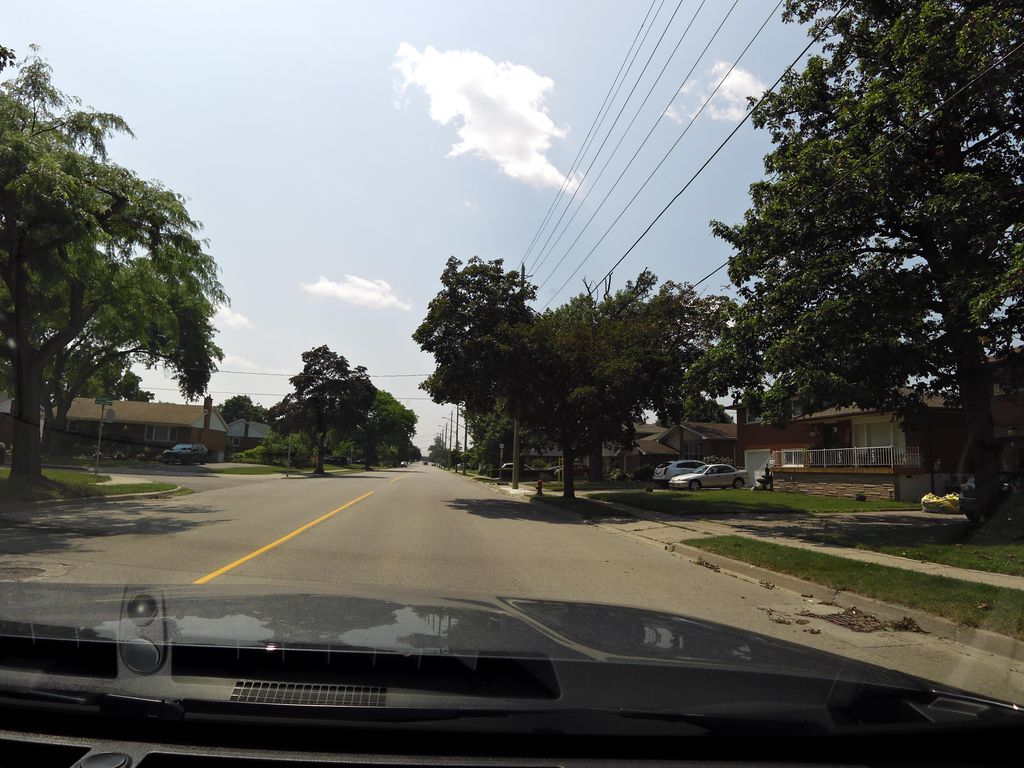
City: hamilton